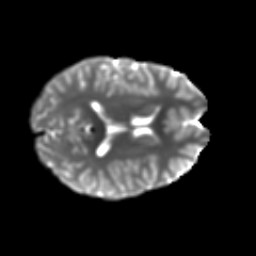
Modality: T2w
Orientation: axial
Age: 14
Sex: male
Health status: ill
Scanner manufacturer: ge
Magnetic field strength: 3 T
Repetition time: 6.795 s
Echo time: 0.0797 s